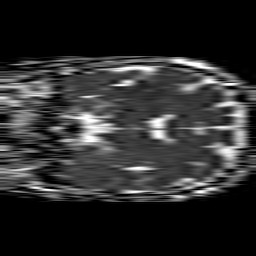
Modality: ADC
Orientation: coronal
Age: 58
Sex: female
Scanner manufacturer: philips
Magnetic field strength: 1.5 T
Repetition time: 4.6 s
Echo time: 0.09059 s